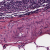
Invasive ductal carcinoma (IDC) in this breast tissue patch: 0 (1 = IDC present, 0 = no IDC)